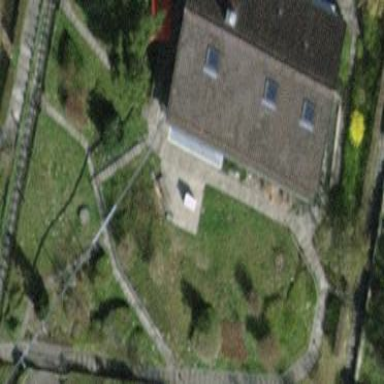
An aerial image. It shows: Detached building.